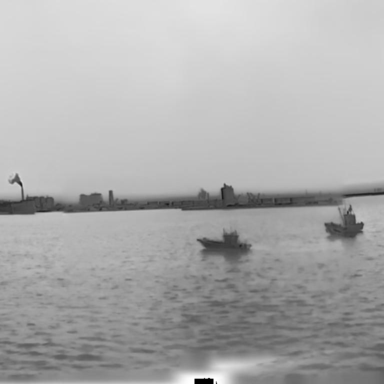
There are two bulk_carriers in the infrared image.